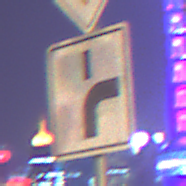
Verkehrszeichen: VerlaufVorfahrtsstrasse8
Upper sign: Vorfahrtsstrasse
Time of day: Night
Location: Outdoor (Urban)
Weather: PartlyCloudy
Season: NotSpecified
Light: Natural